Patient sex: F
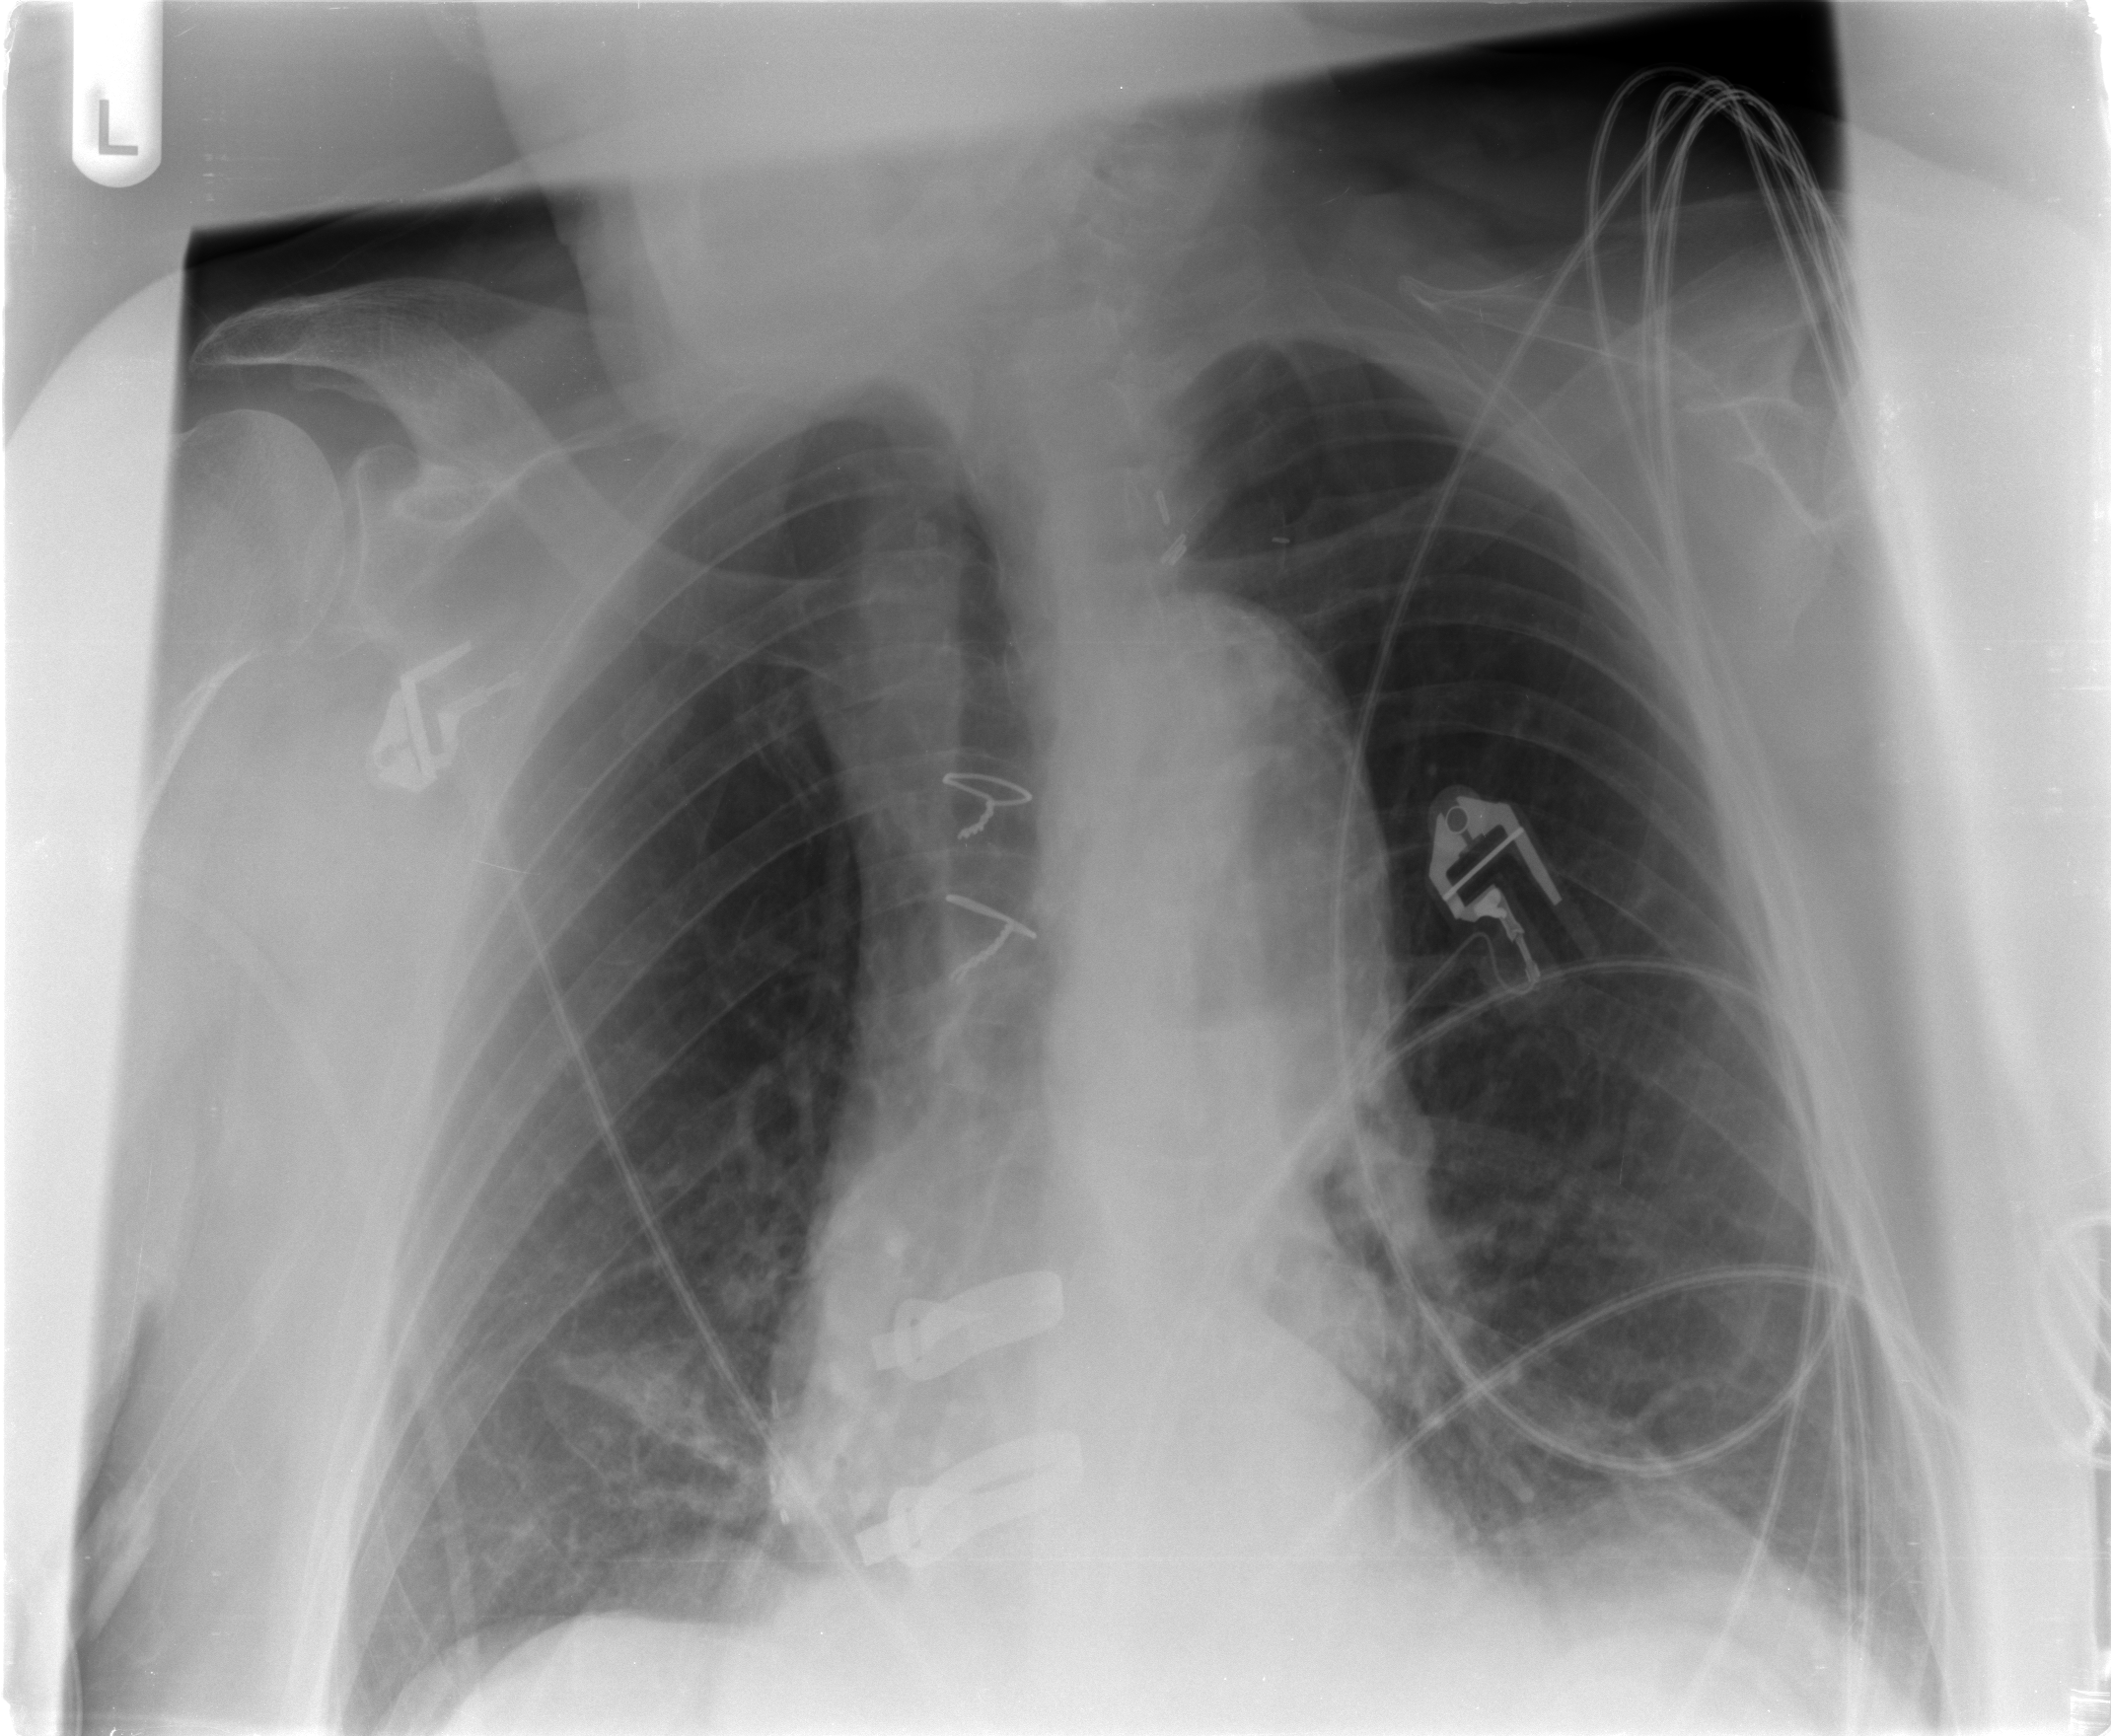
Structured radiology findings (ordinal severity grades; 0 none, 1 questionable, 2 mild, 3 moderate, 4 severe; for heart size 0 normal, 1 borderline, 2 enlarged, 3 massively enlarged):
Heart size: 0
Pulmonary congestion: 0
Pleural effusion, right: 0
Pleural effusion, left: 0
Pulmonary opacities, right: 0
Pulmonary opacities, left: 0
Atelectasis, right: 0
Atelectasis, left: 2